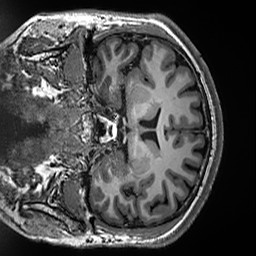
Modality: T1w
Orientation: coronal
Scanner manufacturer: siemens
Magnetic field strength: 3 T
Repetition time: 2.5 s
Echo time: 0.00299 s